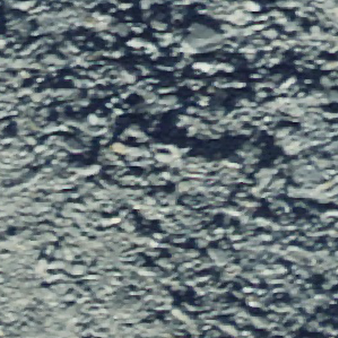
Label: other